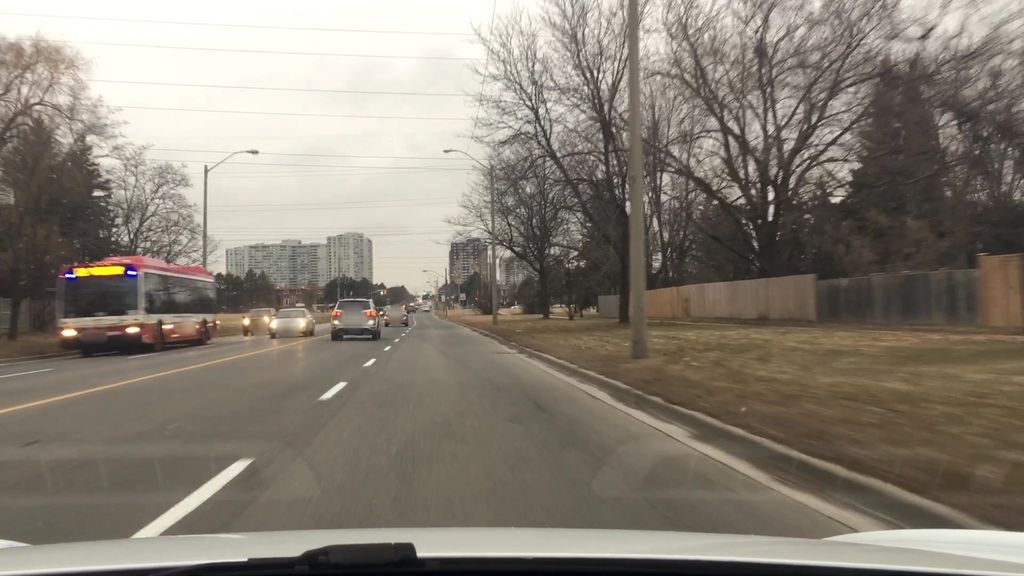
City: toronto